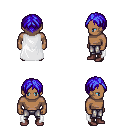
a pixel art fantasy rpg character, male body template, human, dark skin, white cape, metal pants, blue parted hairstyle, maroon shoes, four views (front, back, left, right), 2x2 character sprite sheet, small pixel art, hard edges, no anti-aliasing